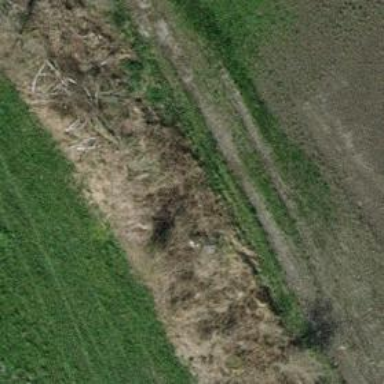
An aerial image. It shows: Single tag "natural: tree."